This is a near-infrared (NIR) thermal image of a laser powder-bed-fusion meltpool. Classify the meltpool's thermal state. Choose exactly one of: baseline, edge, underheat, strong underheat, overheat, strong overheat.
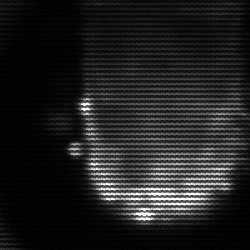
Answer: baseline